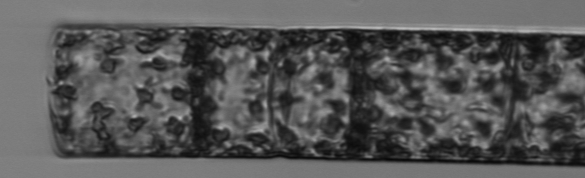
Label: Guinardia_flaccida